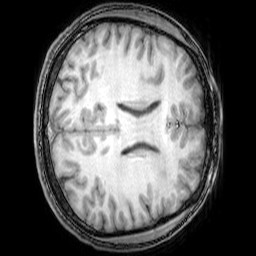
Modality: T1w
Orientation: axial
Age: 22
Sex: male
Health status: healthy
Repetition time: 0.081 s
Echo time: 0.037 s